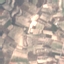
Land use / land cover class: PermanentCrop